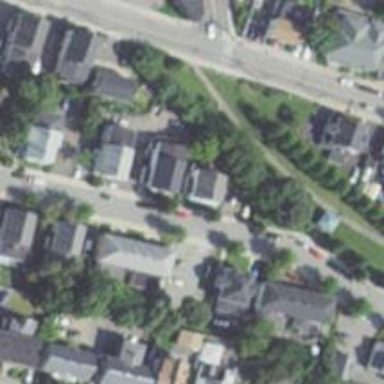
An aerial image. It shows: Sidewalk along the footway.